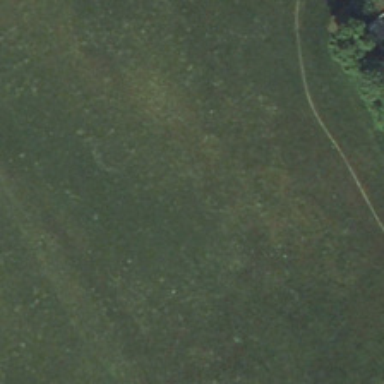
Part of meadow in it while with some moss green plants in side .